Aerial crown-view tile of a tropical tree (Barro Colorado Island, Panama), acquired 20241112:
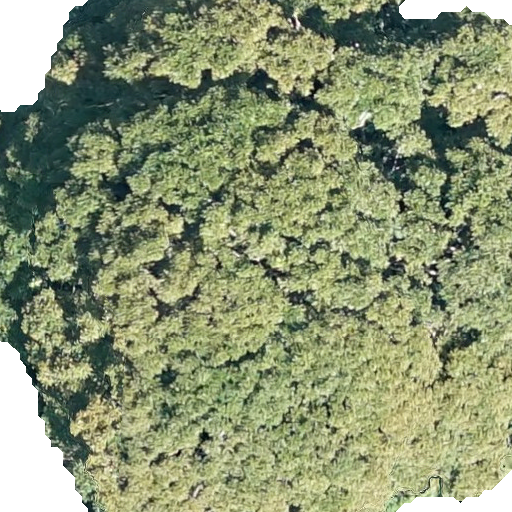
Species: Dipteryx oleifera
GBIF accepted scientific name: Dipteryx oleifera
Crown area: 491.053 m²